Interaction volume radius: 5 \u00c5
Interaction volume height: 15 \u00c5
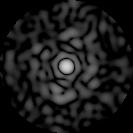
Disorder parameter: 0.809